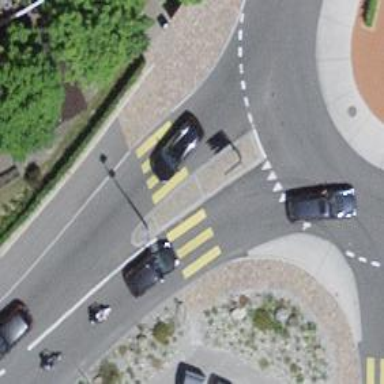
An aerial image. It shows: Marked crossing with pedestrian island.